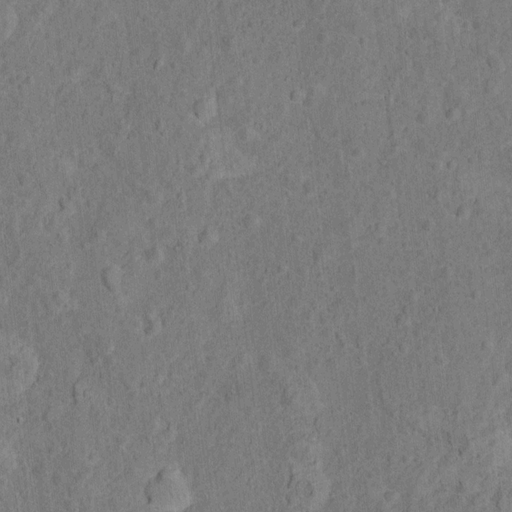
Classes present: Background